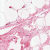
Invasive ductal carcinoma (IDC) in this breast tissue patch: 0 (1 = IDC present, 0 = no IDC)